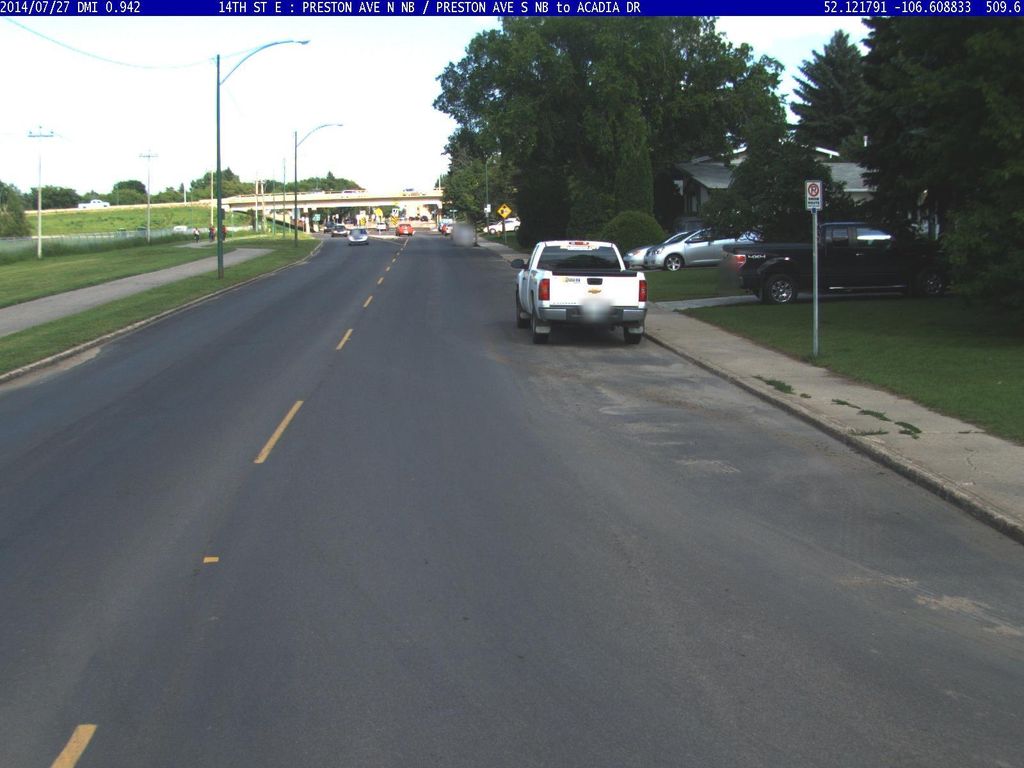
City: saskatoon